Question: so I have these two cron jobs ( but as you can see from screens they fail, but I don't see any exception in the logs. ):

'''
class AddTaskHandler(webapp2.RequestHandler):
def get(self):
try:
try:
logging.info('trying to purge the queue')
q = taskqueue.Queue('default')
q.purge()
logging.info('purge completed')
except Exception as e:
logging.error('Error in purging queue, continue., e: ' + e.message)
pass
logging.info('adding tasks to queue started')
taskqueue.add(url = '/tasks/popularityUpdate')
taskqueue.add(url = '/tasks/weatherUpdate')
taskqueue.add(url = '/tasks/Recalculation')
logging.info('adding tasks to queue finished')
logging.info('Removing items from cache')
memcache.delete_multi({'news1000', 'events1000', 'music1000', 'movies1000', 'theatre1000'})
logging.info('Removing items from cache done.')
except Exception as e:
logging.error('Exception in adding tasks to the queue, e: ' + e.message)
self.redirect('/')
'''
'''
app = webapp2.WSGIApplication([
('/', MainHandler),
('/cron/addtask', AddTaskHandler),
('/cron/refreshInfo', RefreshHandler),
], debug=True)
util.run_wsgi_app(app)
'''
'''
application: **********
version: 3
runtime: python27
api_version: 1
threadsafe: no
handlers:
- url: /static
static_dir: static
- url: /favicon\.ico
static_files: static/img/favicon.ico
upload: static/img/favicon\.ico
- url: /humans\.txt
static_files: static/txt/humans.txt
upload: static/txt/humans\.txt
- url: /robots\.txt
static_files: static/txt/robots.txt
upload: static/txt/robots\.txt
- url: /.*
script: main.py
- url: /tasks/popularityUpdate
script: main.py
- url: /tasks/Recalculation
script: main.py
- url: /tasks/weatherUpdate
script: main.py
- url: /cron/addtask
script: main.py
- url: /cron/refreshInfo
script: main.py
builtins:
- appstats: on
'''
'''
cron:
- description: addTaskToTheQueue
url: /cron/addtask
schedule: every 3 hours
- description: refreshInformation
url: /cron/refreshInfo
schedule: every 24 hours
'''
So my question is - what is the reason gae shows it as ?
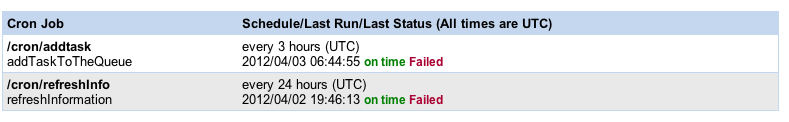
Answer: - - - - 'AddTaskHandler'
..fredrik